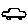
Label: car